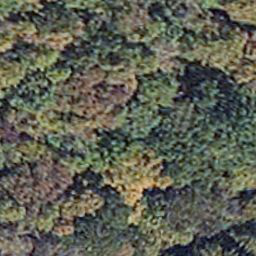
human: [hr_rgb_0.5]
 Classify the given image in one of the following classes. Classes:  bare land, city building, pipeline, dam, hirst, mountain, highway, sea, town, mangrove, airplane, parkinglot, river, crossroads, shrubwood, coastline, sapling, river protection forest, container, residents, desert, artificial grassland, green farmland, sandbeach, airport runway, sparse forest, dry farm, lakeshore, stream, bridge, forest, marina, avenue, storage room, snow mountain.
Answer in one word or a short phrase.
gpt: mangrove